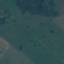
Land use / land cover class: Pasture